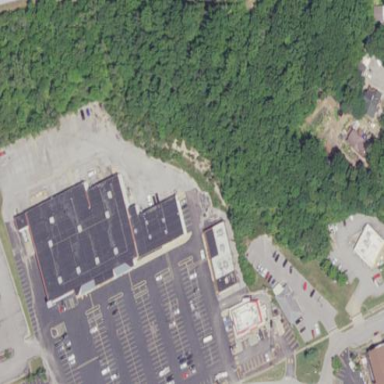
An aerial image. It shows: Retail building.